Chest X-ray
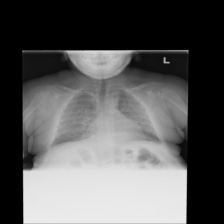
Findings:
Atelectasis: negative
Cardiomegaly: negative
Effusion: negative
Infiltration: negative
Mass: negative
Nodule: negative
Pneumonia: negative
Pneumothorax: negative
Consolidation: negative
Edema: negative
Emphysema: negative
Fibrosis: negative
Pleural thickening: negative
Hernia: negative